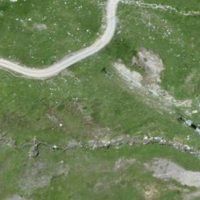
EUNIS habitat code: 26
Species observed at this site:
Gentiana bavarica